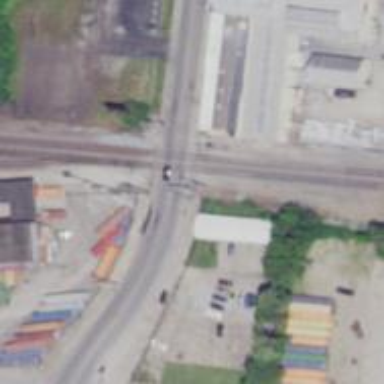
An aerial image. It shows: Level crossing with lights at railway intersection.